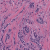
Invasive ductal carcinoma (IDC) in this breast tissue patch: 1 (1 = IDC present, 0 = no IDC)